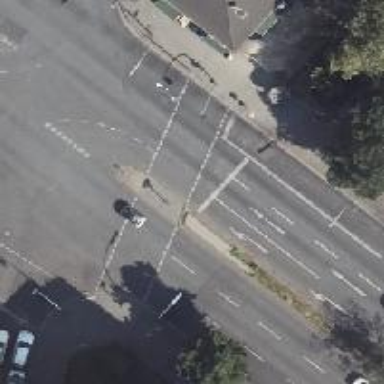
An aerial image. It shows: Secondary road with asphalt surface. It has lane markings and features dual carriageway.